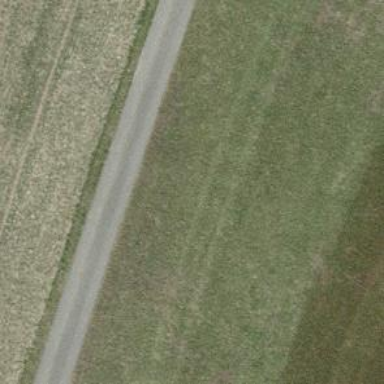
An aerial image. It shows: Asphalt track with grade1 tracktype.